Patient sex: M
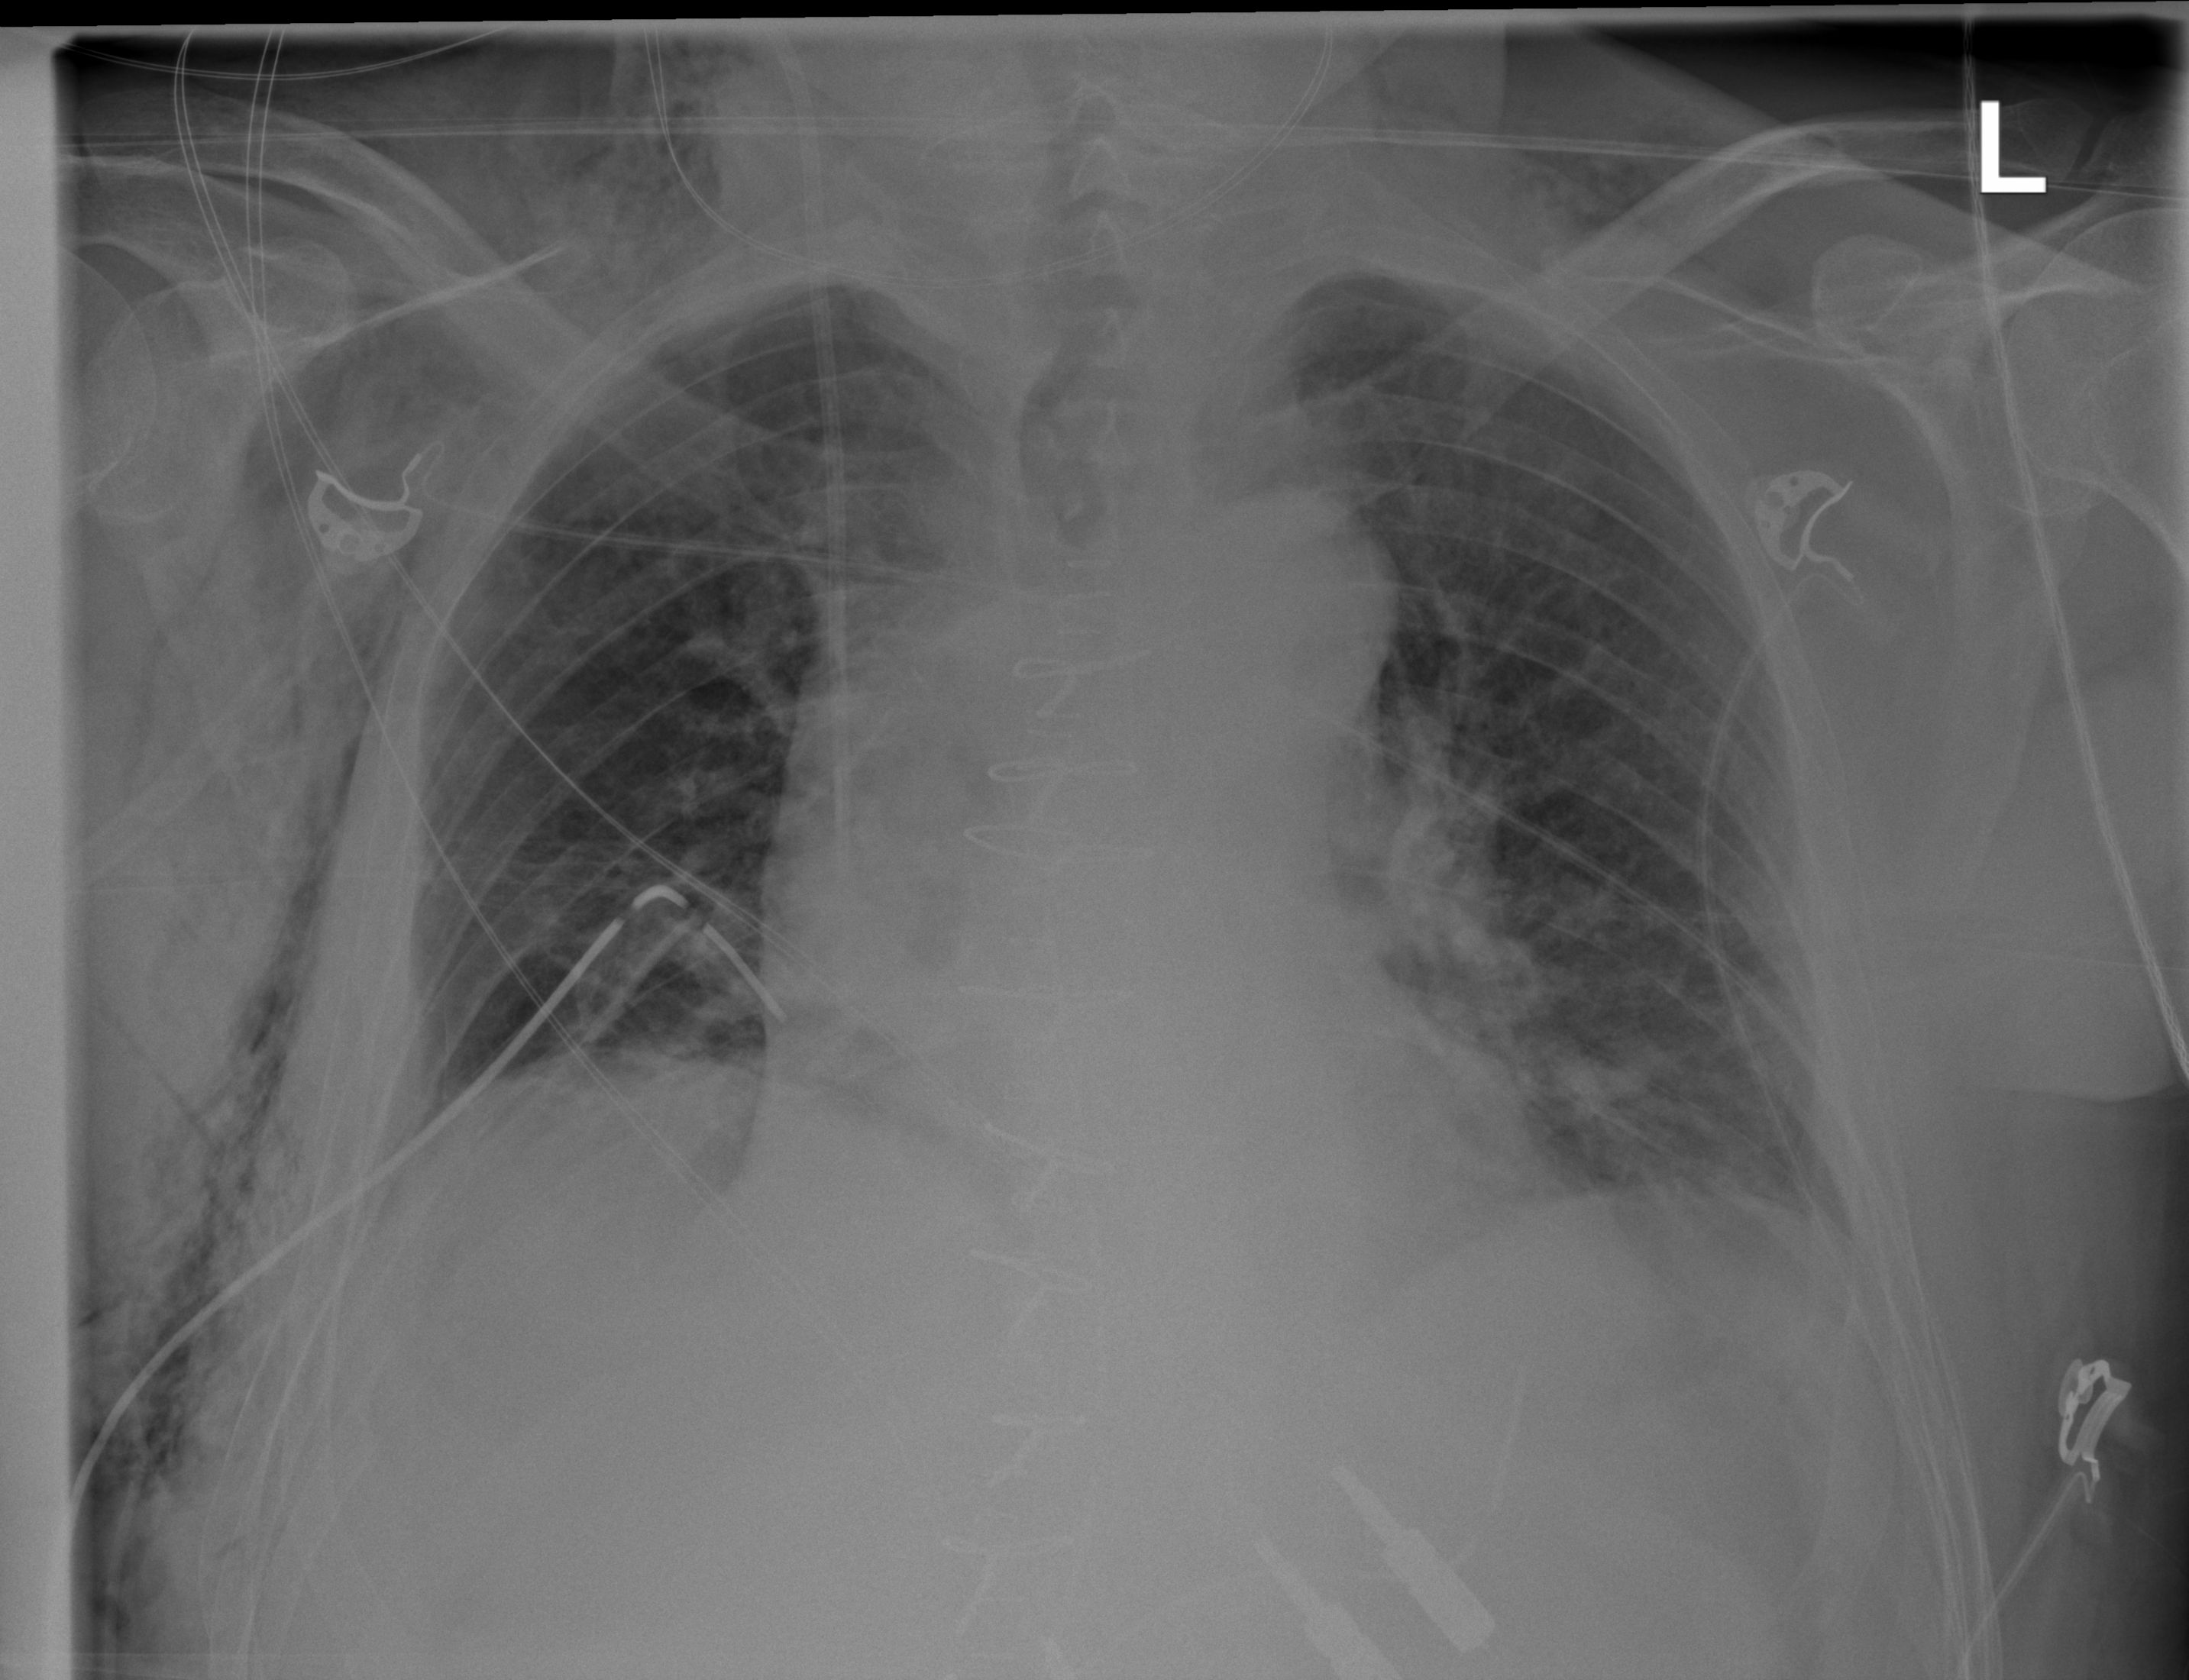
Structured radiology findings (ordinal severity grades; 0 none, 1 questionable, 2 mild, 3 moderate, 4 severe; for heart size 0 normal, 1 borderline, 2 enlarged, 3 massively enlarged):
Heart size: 1
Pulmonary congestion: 0
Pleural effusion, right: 0
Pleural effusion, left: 0
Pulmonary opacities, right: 0
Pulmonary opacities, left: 0
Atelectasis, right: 2
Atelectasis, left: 0